Question: I'm trying to work with the <URL>. It looks as though the API is constructing an HTML document rather than returning a data object, which isn't something I've experienced in the past. I also notice that in the example there is no mention of a '?callback=JSON_CALLBACK' in the URL, which I would expect when dealing with JSONP.
I've constructed an http request in AngularJS like so:
'''
atRiskApp.controller('IucnController', ['$scope', '$routeParams', '$http', function ($scope, $routeParams, $http) {
$scope.iucn = $routeParams.iucn; // pulling a number from the URL: ex. 22718591
$scope.getIUCN = function () {
var iucnUrl = 'http://api.iucnredlist.org/details/' + $scope.iucn + '/0.js';
$http.jsonp( url )
.success( function (response) {
console.log(response);
})
.error( function (response) {
console.log(response);
});
};
}]);
'''
Although the HTML document is being successfully passed to my app I'm getting the following error message:
'Uncaught SyntaxError: Unexpected token <'
It seems like the app is expecting to get Javascript, and is instead getting an HTML document, which it apparently can't parse. I've tried adding a 'config' object to the request <URL>' without any luck.
Response from the API is an HTML document with a javascript extension:

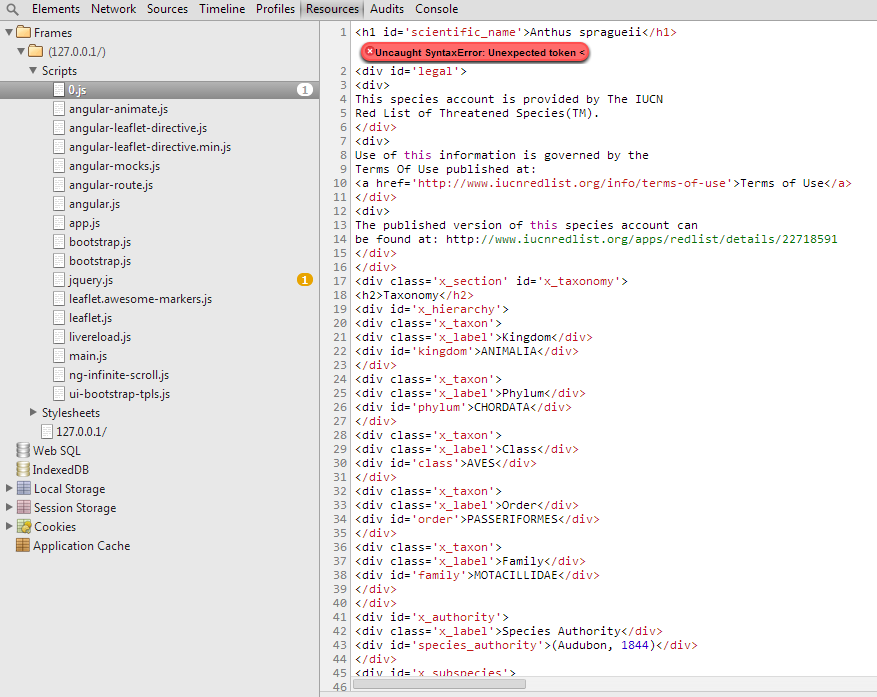
Answer: On the <URL> in your comment , I found some potentially useful information under the heading .
You can actually get JSON for all levels of taxonomy, including your example <URL>. However, this JSON doesn't include all of the data from the HTML version, so it's not as useful. Hopefully this helps a little.
>
## API Index (excerpt)
It is also possible to retrieve the row(s) of the index corresponding to an individual species:'http://iucn-redlist-api.heroku.com/index/species/panthera-leo.json'You can use dashes for spaces, as a convenient replacement for the standard URL escape, '%20'.The HTML format contains direct links to the species account pages. The CSV and JSON formats include a species_id column which can be used to construct species account URLs as follows:'http://iucn-redlist-api.heroku.com/details/species_id/0'To use the index JSON in Web pages directly, you may need JSONP padding; use the ".js" extension and add a "callback" parameter with the name of the function to use.'http://iucn-redlist-api.heroku.com/index/genus/Dioscorea.js?callback=show'